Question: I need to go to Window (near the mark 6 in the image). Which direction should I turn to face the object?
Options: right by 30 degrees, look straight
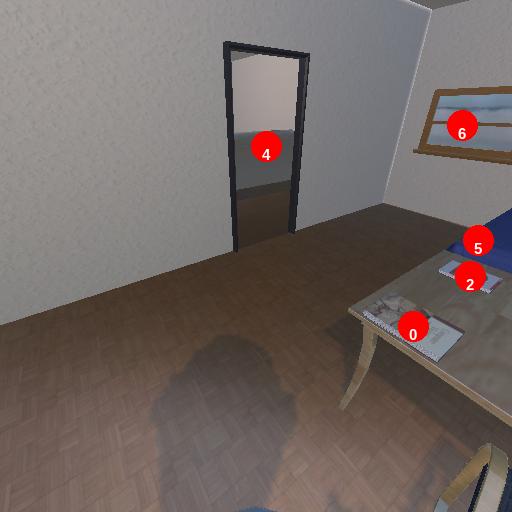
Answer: right by 30 degrees